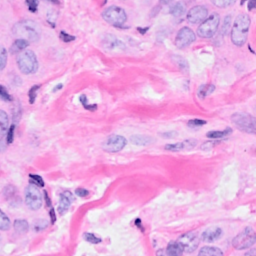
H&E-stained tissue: Breast